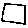
Label: square